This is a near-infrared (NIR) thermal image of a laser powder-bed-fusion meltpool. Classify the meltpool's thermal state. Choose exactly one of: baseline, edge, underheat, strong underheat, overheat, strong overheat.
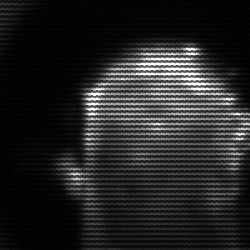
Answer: baseline